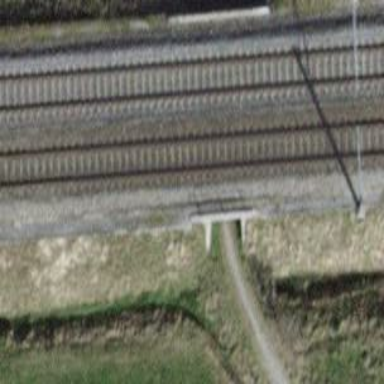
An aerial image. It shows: Railway bridge with electrified tracks and single rail.